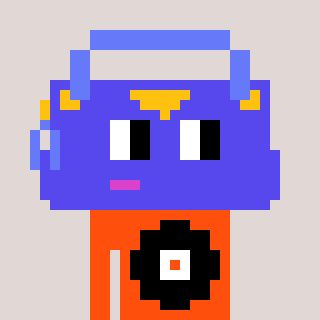
a pixel art character with square blue glasses, a bag-shaped head and a orange-colored body on a warm background